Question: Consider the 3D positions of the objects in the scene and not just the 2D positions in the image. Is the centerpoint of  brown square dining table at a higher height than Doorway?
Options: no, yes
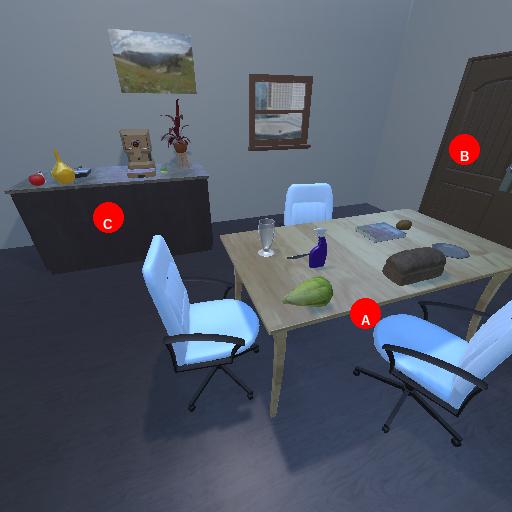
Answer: no